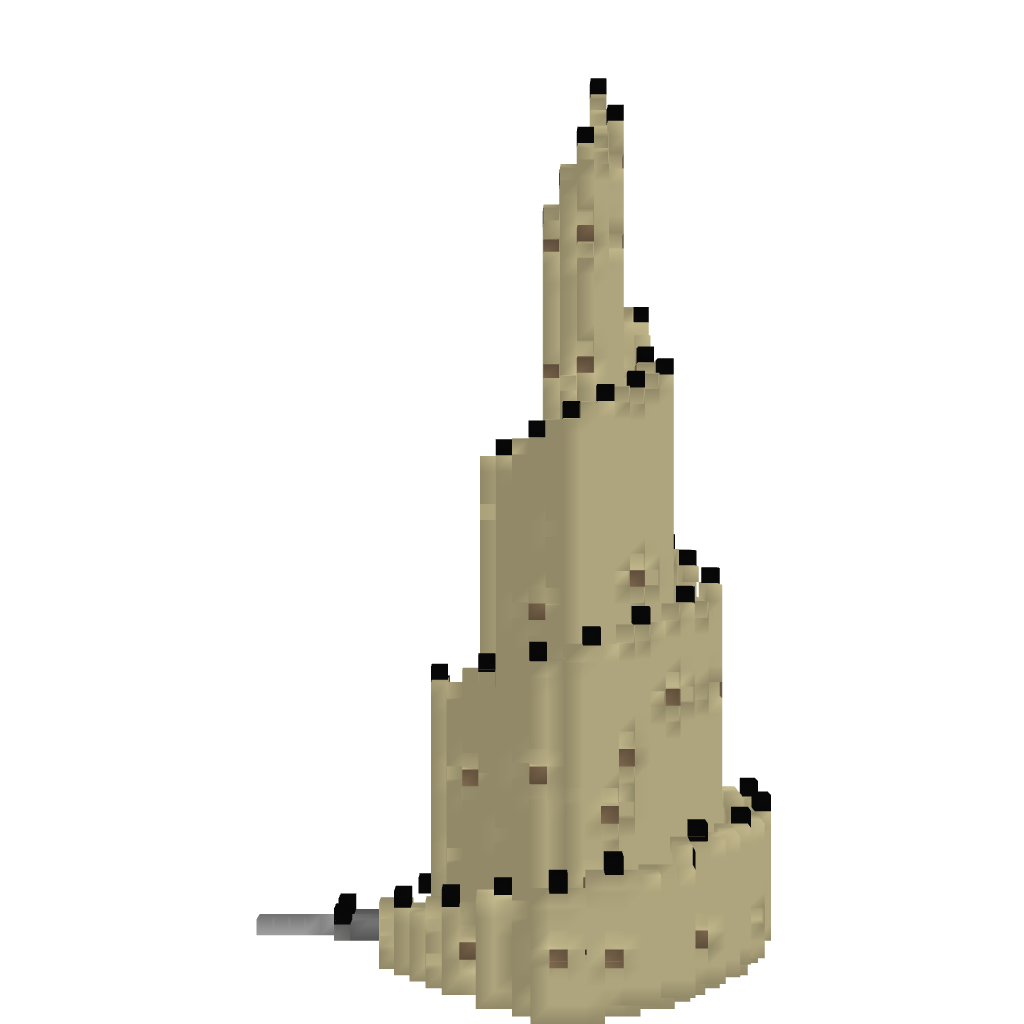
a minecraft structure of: Ashura's Tower